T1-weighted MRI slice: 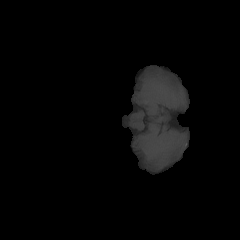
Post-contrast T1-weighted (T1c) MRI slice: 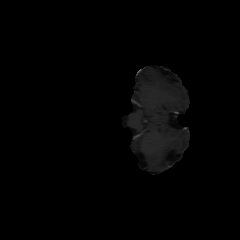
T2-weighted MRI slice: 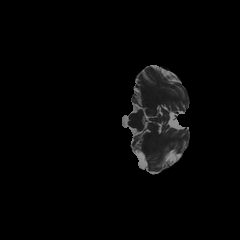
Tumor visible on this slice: no